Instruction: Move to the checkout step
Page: cart
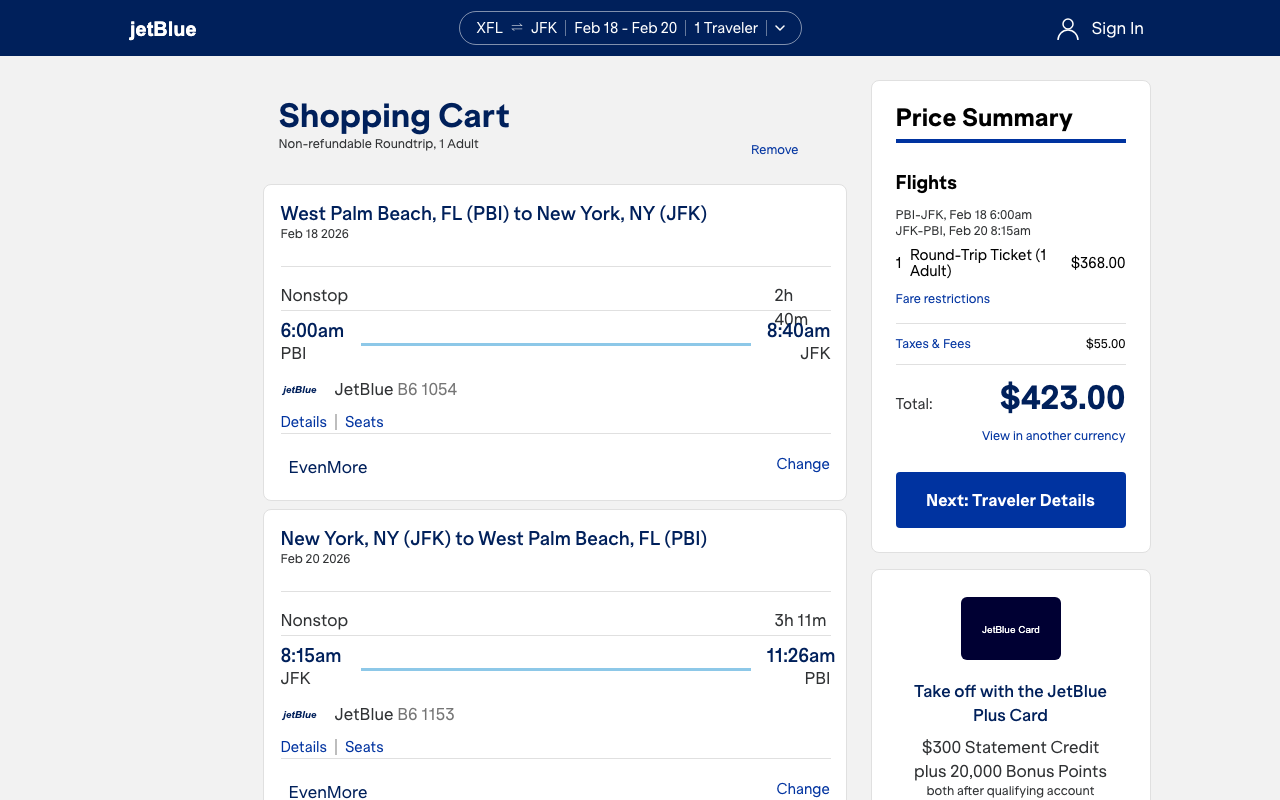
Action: click